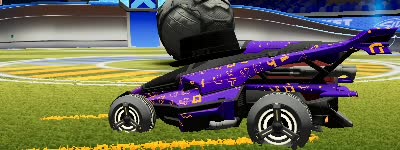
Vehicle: aftershock